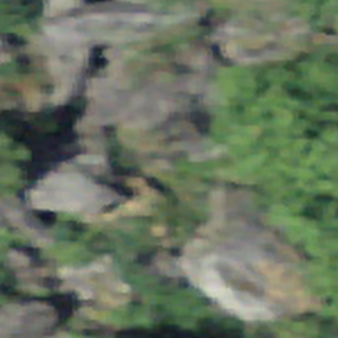
Label: other